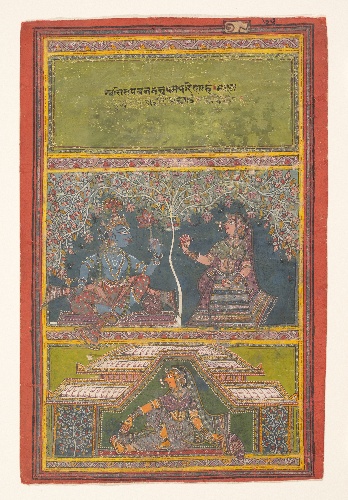
Date: 18th century
Object type: Folio
Classification: Paintings
Medium: Ink and opaque watercolor on paper
Culture: India (Orissa)
Dimensions: 8 3/4 x 5 1/4 in. (22.2 x 13.3 cm)
Department: Asian Art
Credit line: Gift of Mr. and Mrs. Peter Findlay, 1979
Accession year: 1979
Repository: Metropolitan Museum of Art, New York, NY
Tags: Trees|Krishna|Radha